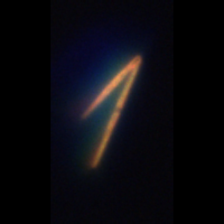
Taxon: Thalassionema
Group: Diatoms